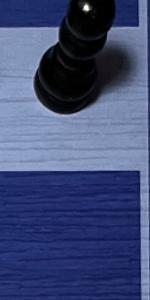
Label: Empty